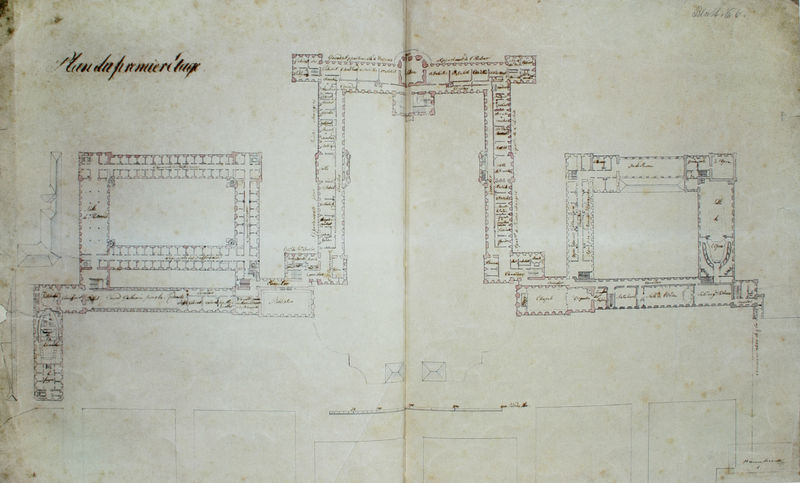
Titel: Gesamtgrundriss des Mannheimer Schlosses, Hauptgeschoß
Künstler: Jakob Rischer
Standort: Karlsruhe
Institution: Generallandesarchiv
Schlagwörter: feder, flügel, weiß, frankreich, grau, hell, paris, raum, schwarz, skizze, säulen, zeichen, zeichnung, zimmer, anlage, gebäude, haus, schloss, weg, beige, architektur, barock, häuser, garten, schrift, papier, ecke, modell, ansicht, fassade, türen, zwei, mauer, linien, hof, platz, saal, symmetrie, model, rechtecke, gang, tusche, innenhof, buch, burg, rechteck, palast, linie, symmetrisch, text, beschriftung, bleistift, flur, räume, entwurf, quadrate, gemäuer, portal, geometrisch, schwarzw, risalit, mauern, brief, plan, unfertig, quadrat, bau, knick, handschrift, höfe, dokument, grundriss, kreuzgang, massstab, aufriss, etage, architekturzeichnung, versailles, bauplan, mittelbau, gänge, dreiflügelanlage, seitenflügel, beschriftet, trakt, skala, masstab, maßangabe, erster stock, grundrisse, makett, haupthaus, säle, ehrenhof, falz, hauptgebäude, doppelseite, sprache, umschläge, gemöuer, pln du premier etage, ridd, maket, 1. stockwerk, 1. stock, gnag, kappellen, hdyfhd